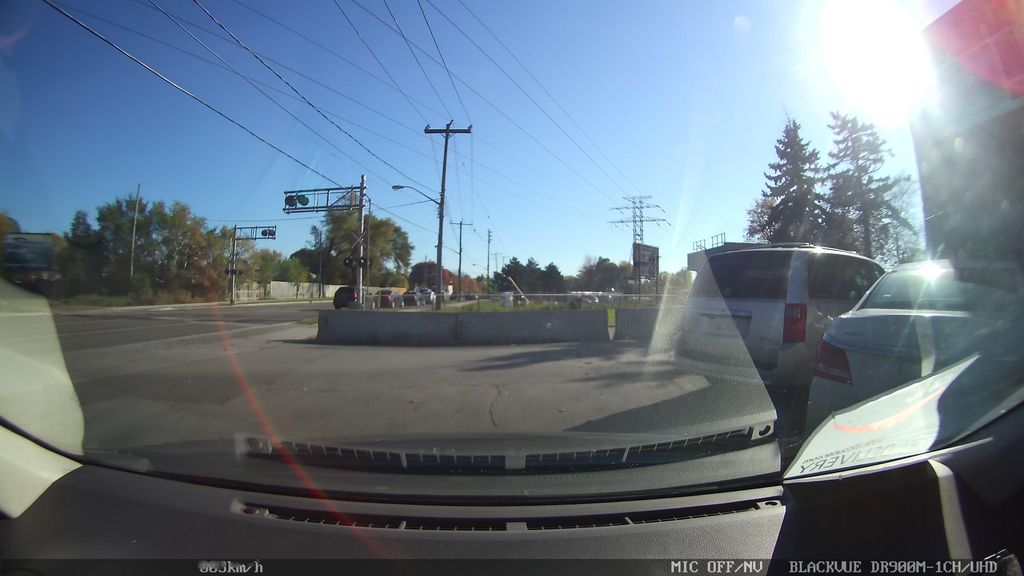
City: toronto